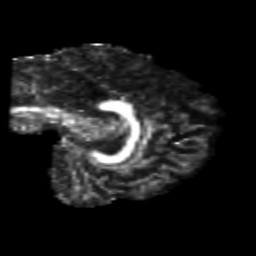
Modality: FA
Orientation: sagittal
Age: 42
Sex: female
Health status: healthy
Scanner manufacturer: siemens
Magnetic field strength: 3 T
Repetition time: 10.8 s
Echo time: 0.082 s